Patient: sex M, age 29
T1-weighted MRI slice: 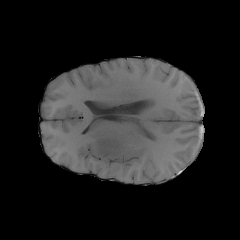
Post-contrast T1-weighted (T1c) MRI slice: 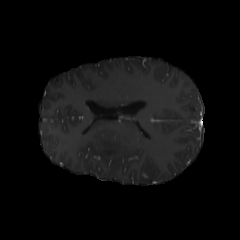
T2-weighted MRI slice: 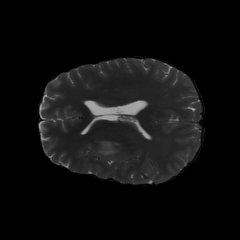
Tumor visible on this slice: yes
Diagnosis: Astrocytoma, IDH-mutant
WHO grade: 4